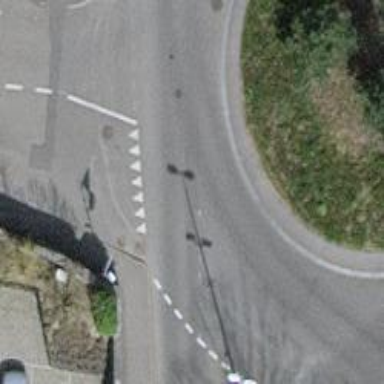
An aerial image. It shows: Secondary road with asphalt surface leading to roundabout.